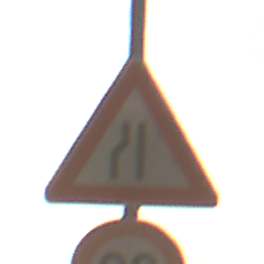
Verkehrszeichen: EinseitigVerengteFahrbahnLinks
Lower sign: Geschwindigkeit80
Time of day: SunriseSunset
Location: Outdoor (Nature)
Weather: PartlyCloudy
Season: NotSpecified
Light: Natural